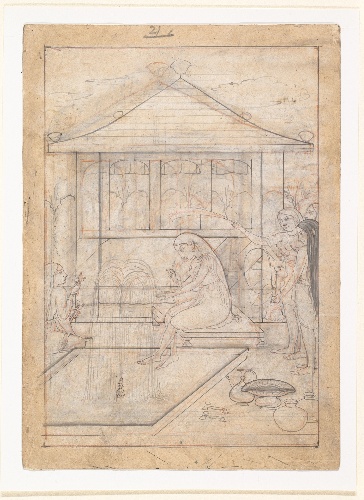
Date: ca.1790
Object type: Drawing
Classification: Paintings
Medium: Ink on paper
Culture: India (Punjab Hills, Kangra)
Dimensions: 7 x 5 in. (17.8 x 12.7 cm)
Department: Asian Art
Credit line: Gift of Richard Ettinghausen, 1975
Accession year: 1975
Repository: Metropolitan Museum of Art, New York, NY
Tags: Fountains|Women|Smoking|Hookah